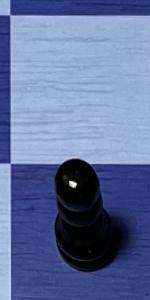
Label: Pawn_Black